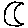
Label: moon